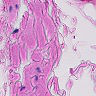
Metastatic tissue present: no